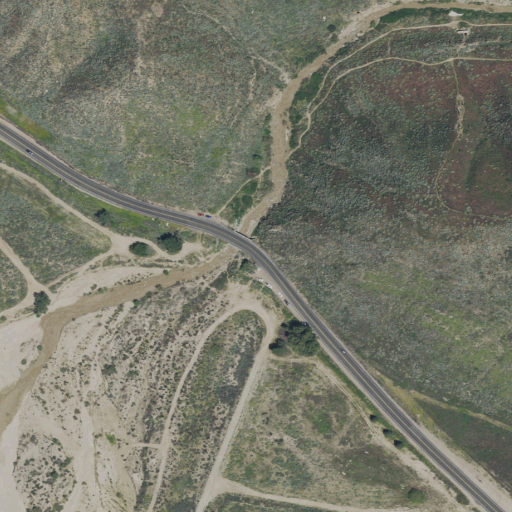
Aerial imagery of valley in California named Massacre Canyon containing shrub, grassland, open development, low intensity development, and barren land